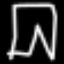
Label: pants